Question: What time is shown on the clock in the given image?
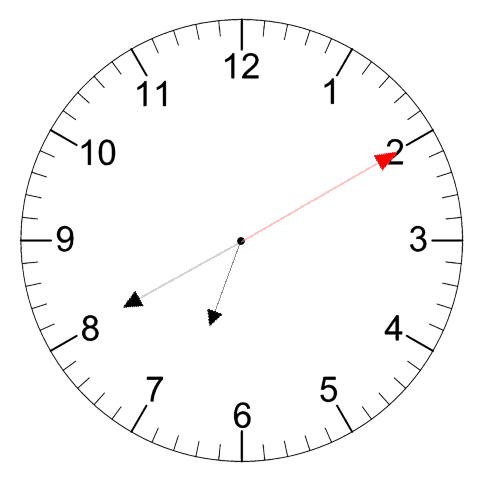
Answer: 06:40:10